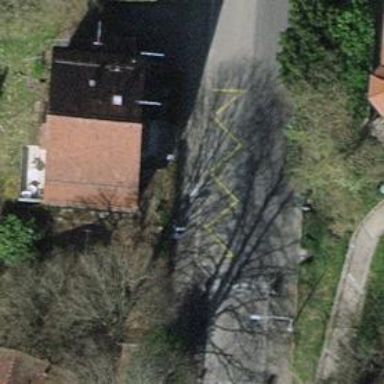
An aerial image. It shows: Bus stop with stop position for public transport.